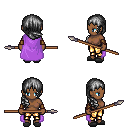
a pixel art fantasy rpg character, female body template, human, dark skin, lavender cape, gold greaves, gray right-swept hairstyle, leather bracers, gray slippers, spear, four views (front, back, left, right), 2x2 character sprite sheet, small pixel art, hard edges, no anti-aliasing